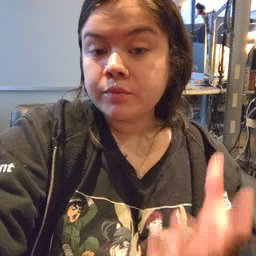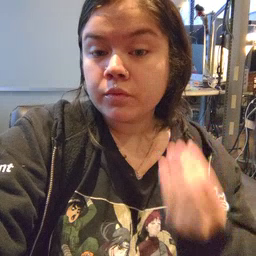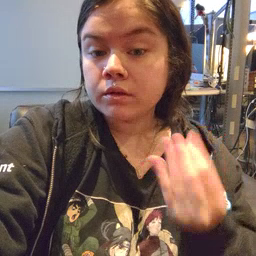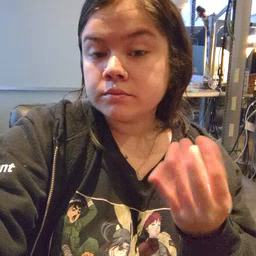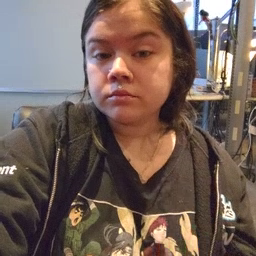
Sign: wet